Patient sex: F
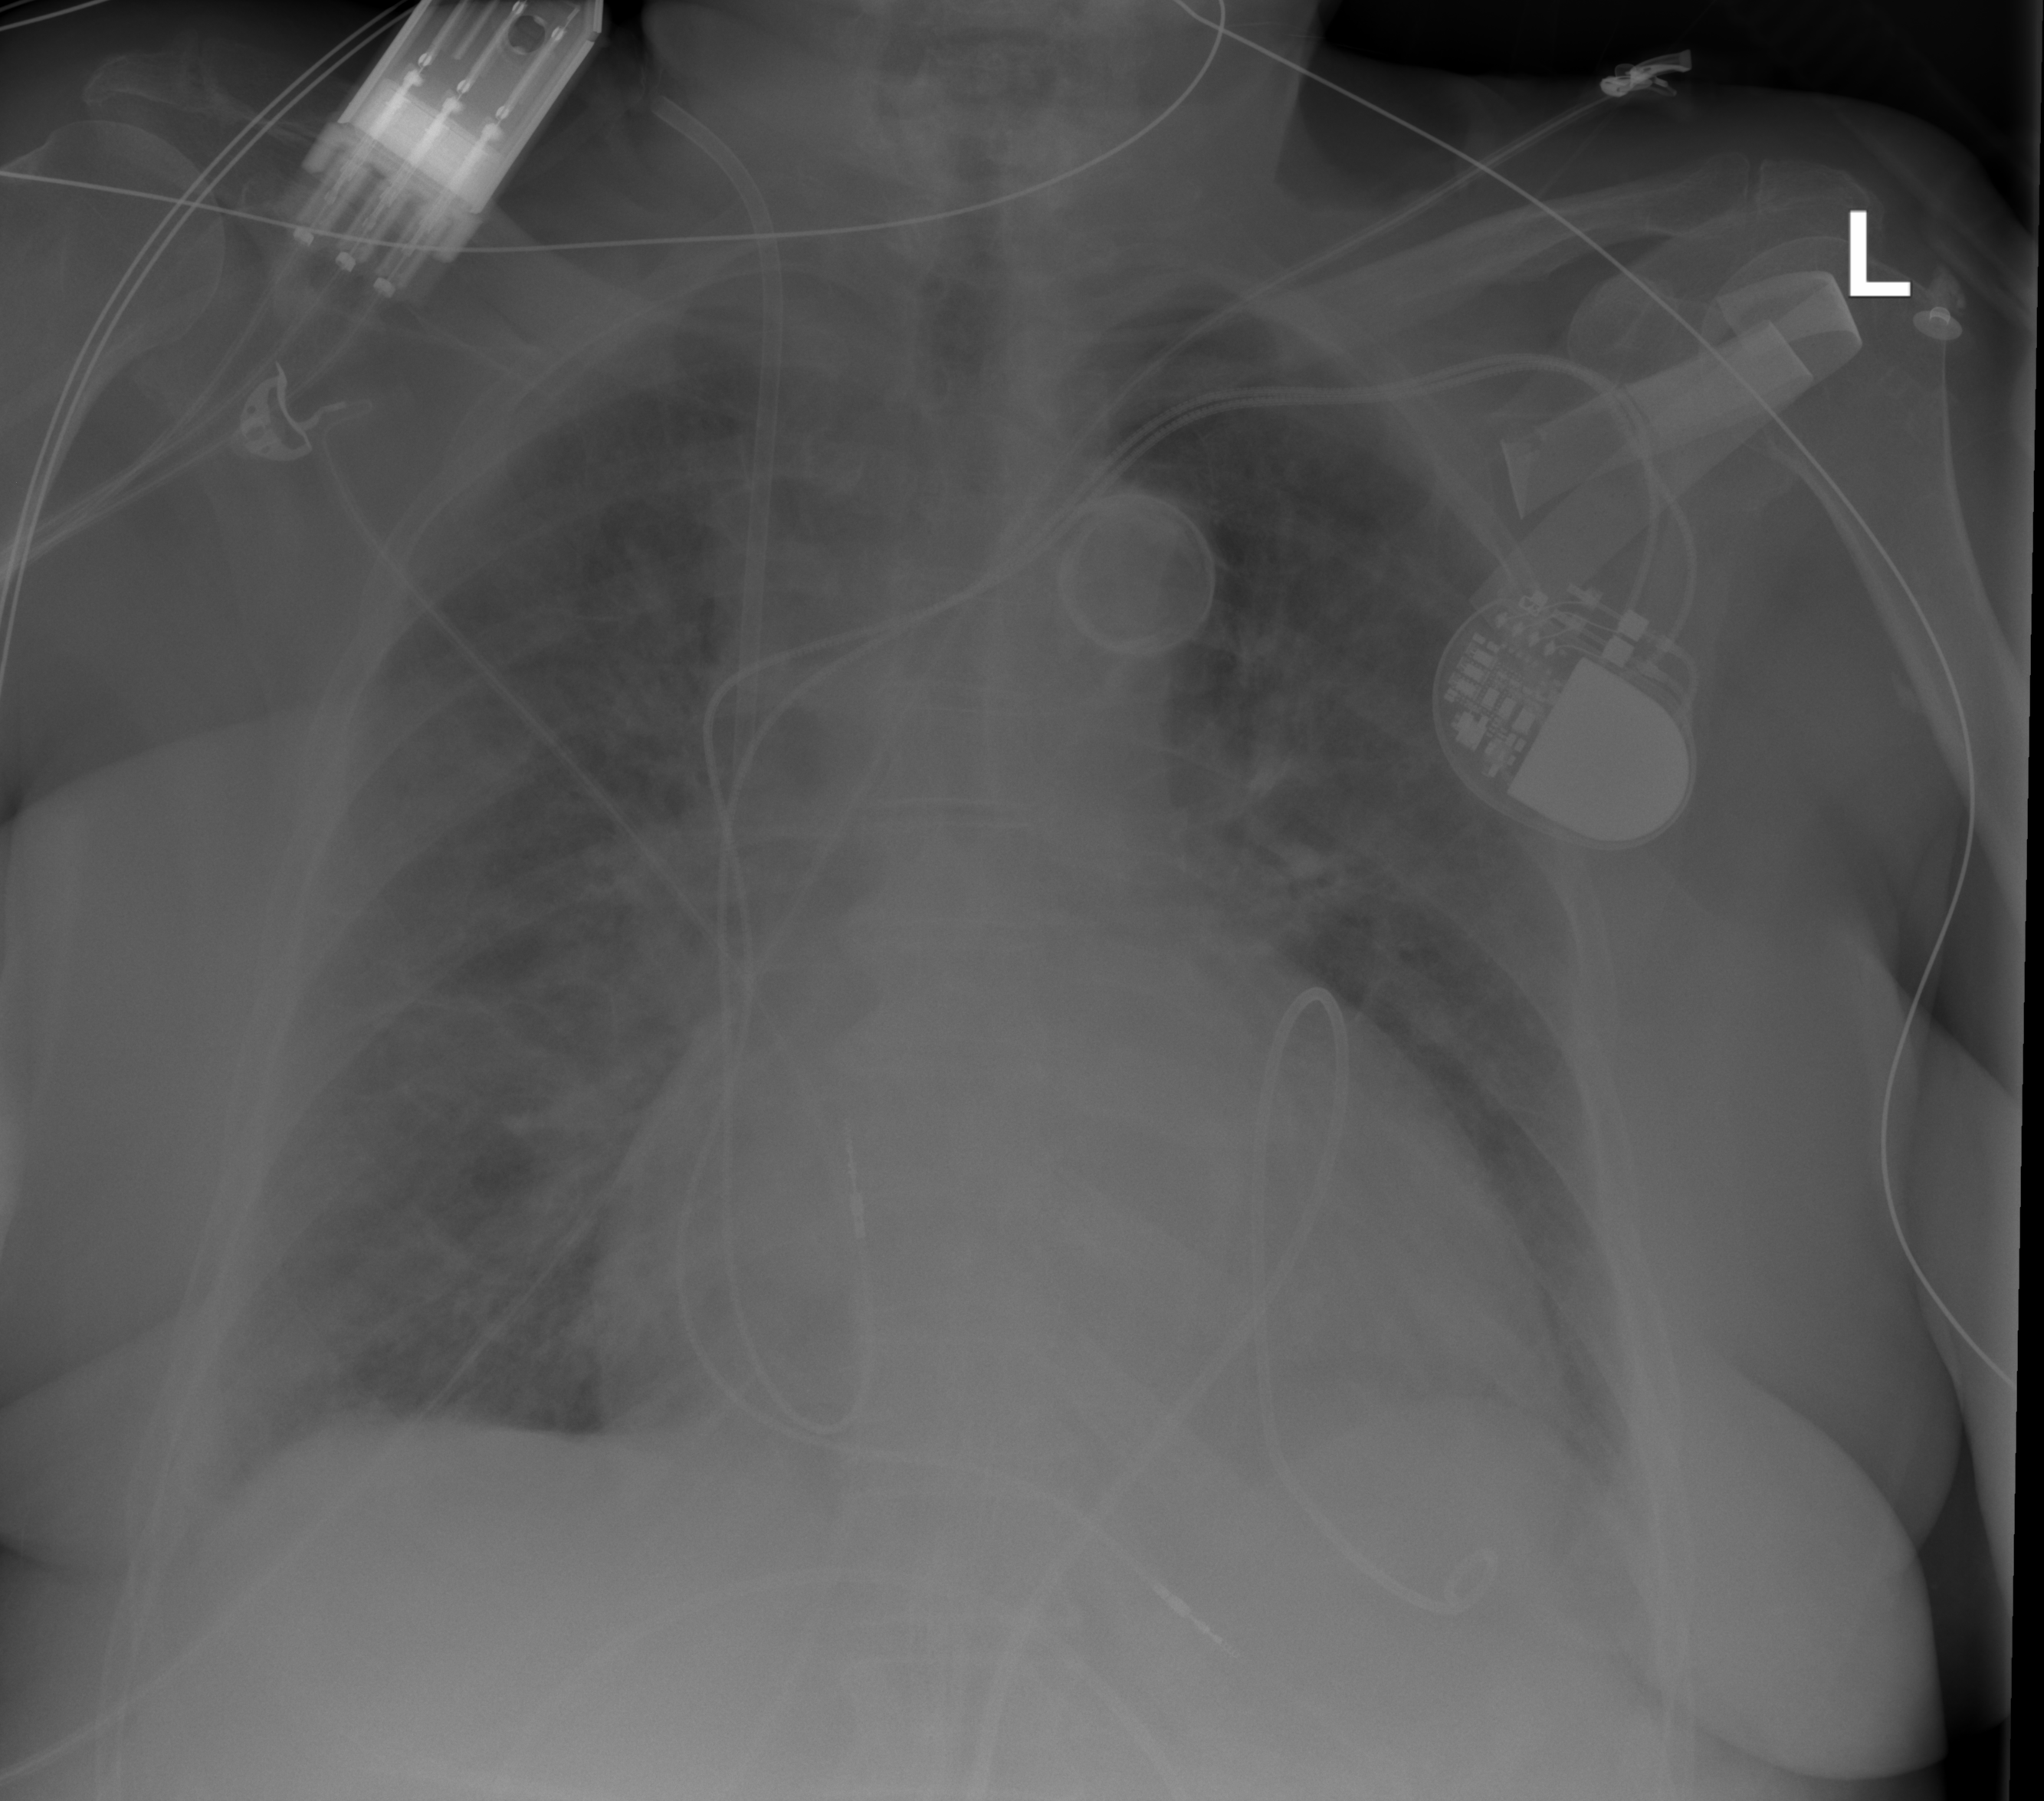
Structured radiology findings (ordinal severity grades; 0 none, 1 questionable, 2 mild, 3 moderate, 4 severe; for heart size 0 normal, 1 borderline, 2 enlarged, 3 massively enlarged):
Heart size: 2
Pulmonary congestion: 2
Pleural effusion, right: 0
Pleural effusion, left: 1
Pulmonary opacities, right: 2
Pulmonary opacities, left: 2
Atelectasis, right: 2
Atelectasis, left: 2